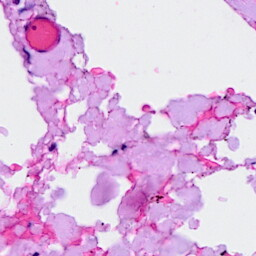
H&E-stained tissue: Breast